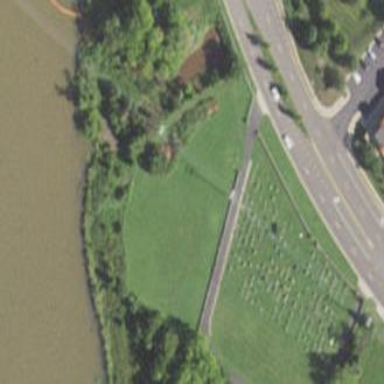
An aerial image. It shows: Cemetery.